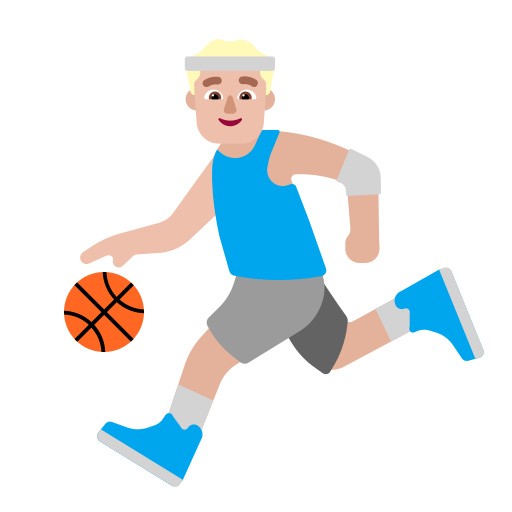
man bouncing ball flat  light